Question: I'm using the following view code in my Ruby (1.9.3) on Rails (3.1) application to edit who a task is owned by.
'''
=simple_form_for task do |f|
=f.input :owner, collection: task.list.collaborators
'''
Which produces the following selection dropdown.

How do I tell it to display the 'first_name' and 'last_name' of the user?
Note:
Tasks belong to lists which belong to collaborations.
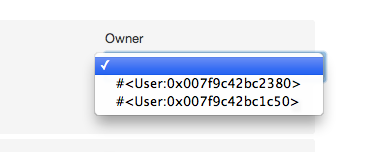
Answer: Apparently, 'task.list.collaborators' needs to be in nested array form as [[key, value], [key, value]]. A simple way to do that:
'''
task.list.collaborators.map{|user| [user.id, "#{user.first_name} #{user.last_name}"]}
'''
Alternatively, you can do the following. Add a method to User as you would want it displayed:
'''
class User
def select_label
"#{user.first_name} #{user.last_name}"
end
end
'''
Then use the :label_method and :value_method parameters:
'''
f.input :owner,
collection: task.list.collaborators,
label_method: :select_label,
value_method: :id
'''